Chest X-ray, PA view. Patient: 38 years old, sex M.
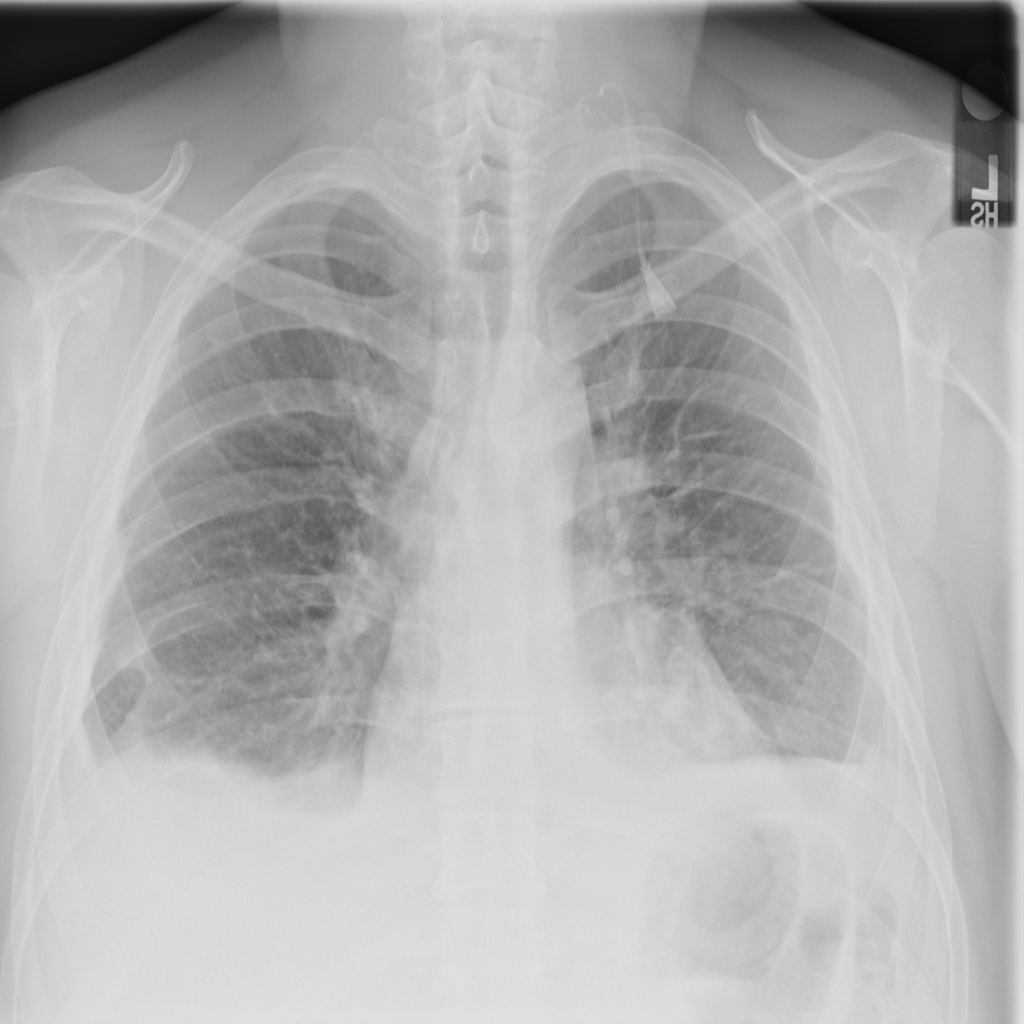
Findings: Effusion, Pleural_Thickening